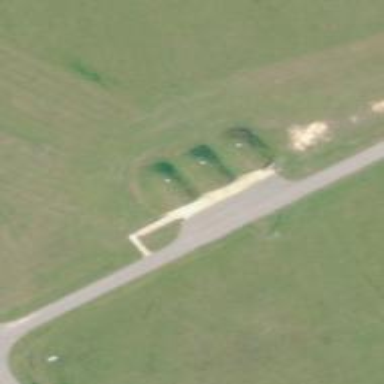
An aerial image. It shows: Military bunker for protection and defense.